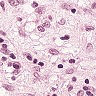
Metastatic tissue present: yes